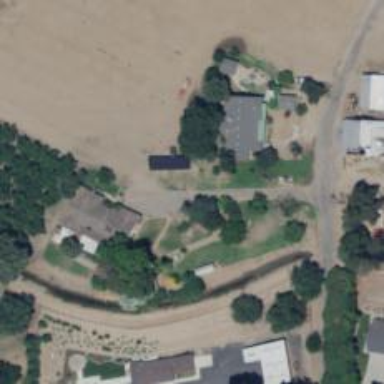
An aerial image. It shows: Driveway leading to service road.